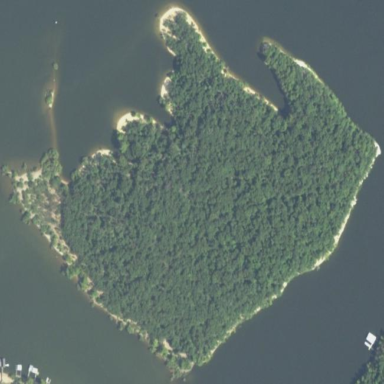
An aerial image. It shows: Forested islet.